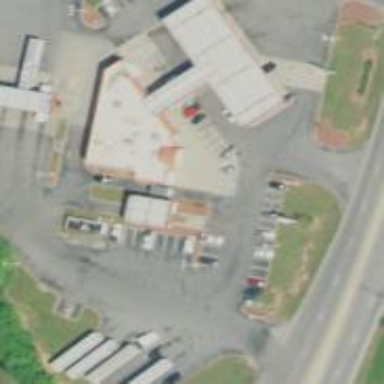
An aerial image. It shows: Building designated for providing fuel.